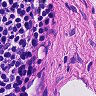
Metastatic tissue present: no